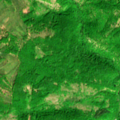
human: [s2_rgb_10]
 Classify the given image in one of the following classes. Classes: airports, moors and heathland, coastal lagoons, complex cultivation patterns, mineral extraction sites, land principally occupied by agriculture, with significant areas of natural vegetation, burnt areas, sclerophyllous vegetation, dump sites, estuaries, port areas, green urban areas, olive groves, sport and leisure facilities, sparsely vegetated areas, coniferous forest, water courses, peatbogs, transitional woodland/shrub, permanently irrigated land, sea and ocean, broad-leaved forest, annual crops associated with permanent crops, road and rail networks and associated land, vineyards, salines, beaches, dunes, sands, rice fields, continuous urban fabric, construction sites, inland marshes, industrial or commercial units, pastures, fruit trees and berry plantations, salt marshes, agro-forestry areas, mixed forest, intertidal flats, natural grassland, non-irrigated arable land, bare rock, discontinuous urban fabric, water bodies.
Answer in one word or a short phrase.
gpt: complex cultivation patterns, land principally occupied by agriculture, with significant areas of natural vegetation, broad-leaved forest, transitional woodland/shrub